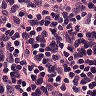
Metastatic tissue present: no